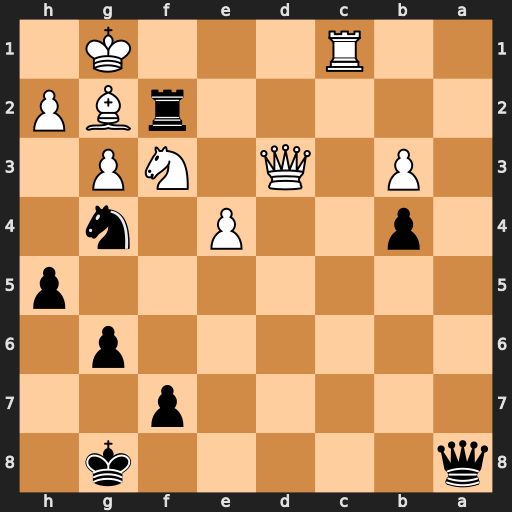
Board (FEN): q5k1/5p2/6p1/7p/1p2P1n1/1P1Q1NP1/5rBP/2R3K1
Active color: b
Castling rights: -
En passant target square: -
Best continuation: Rxf3 Qxf3 Qa7+ Kh1 Nf2+